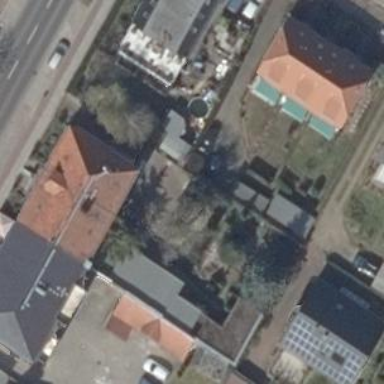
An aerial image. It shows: Simple house.